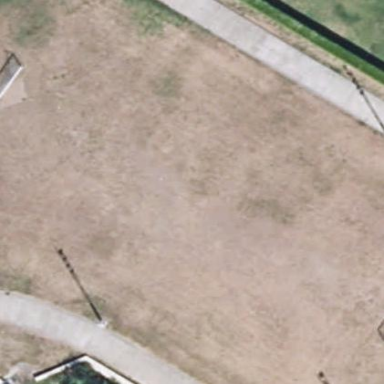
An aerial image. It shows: Soccer pitch for leisureland activities.